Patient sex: F
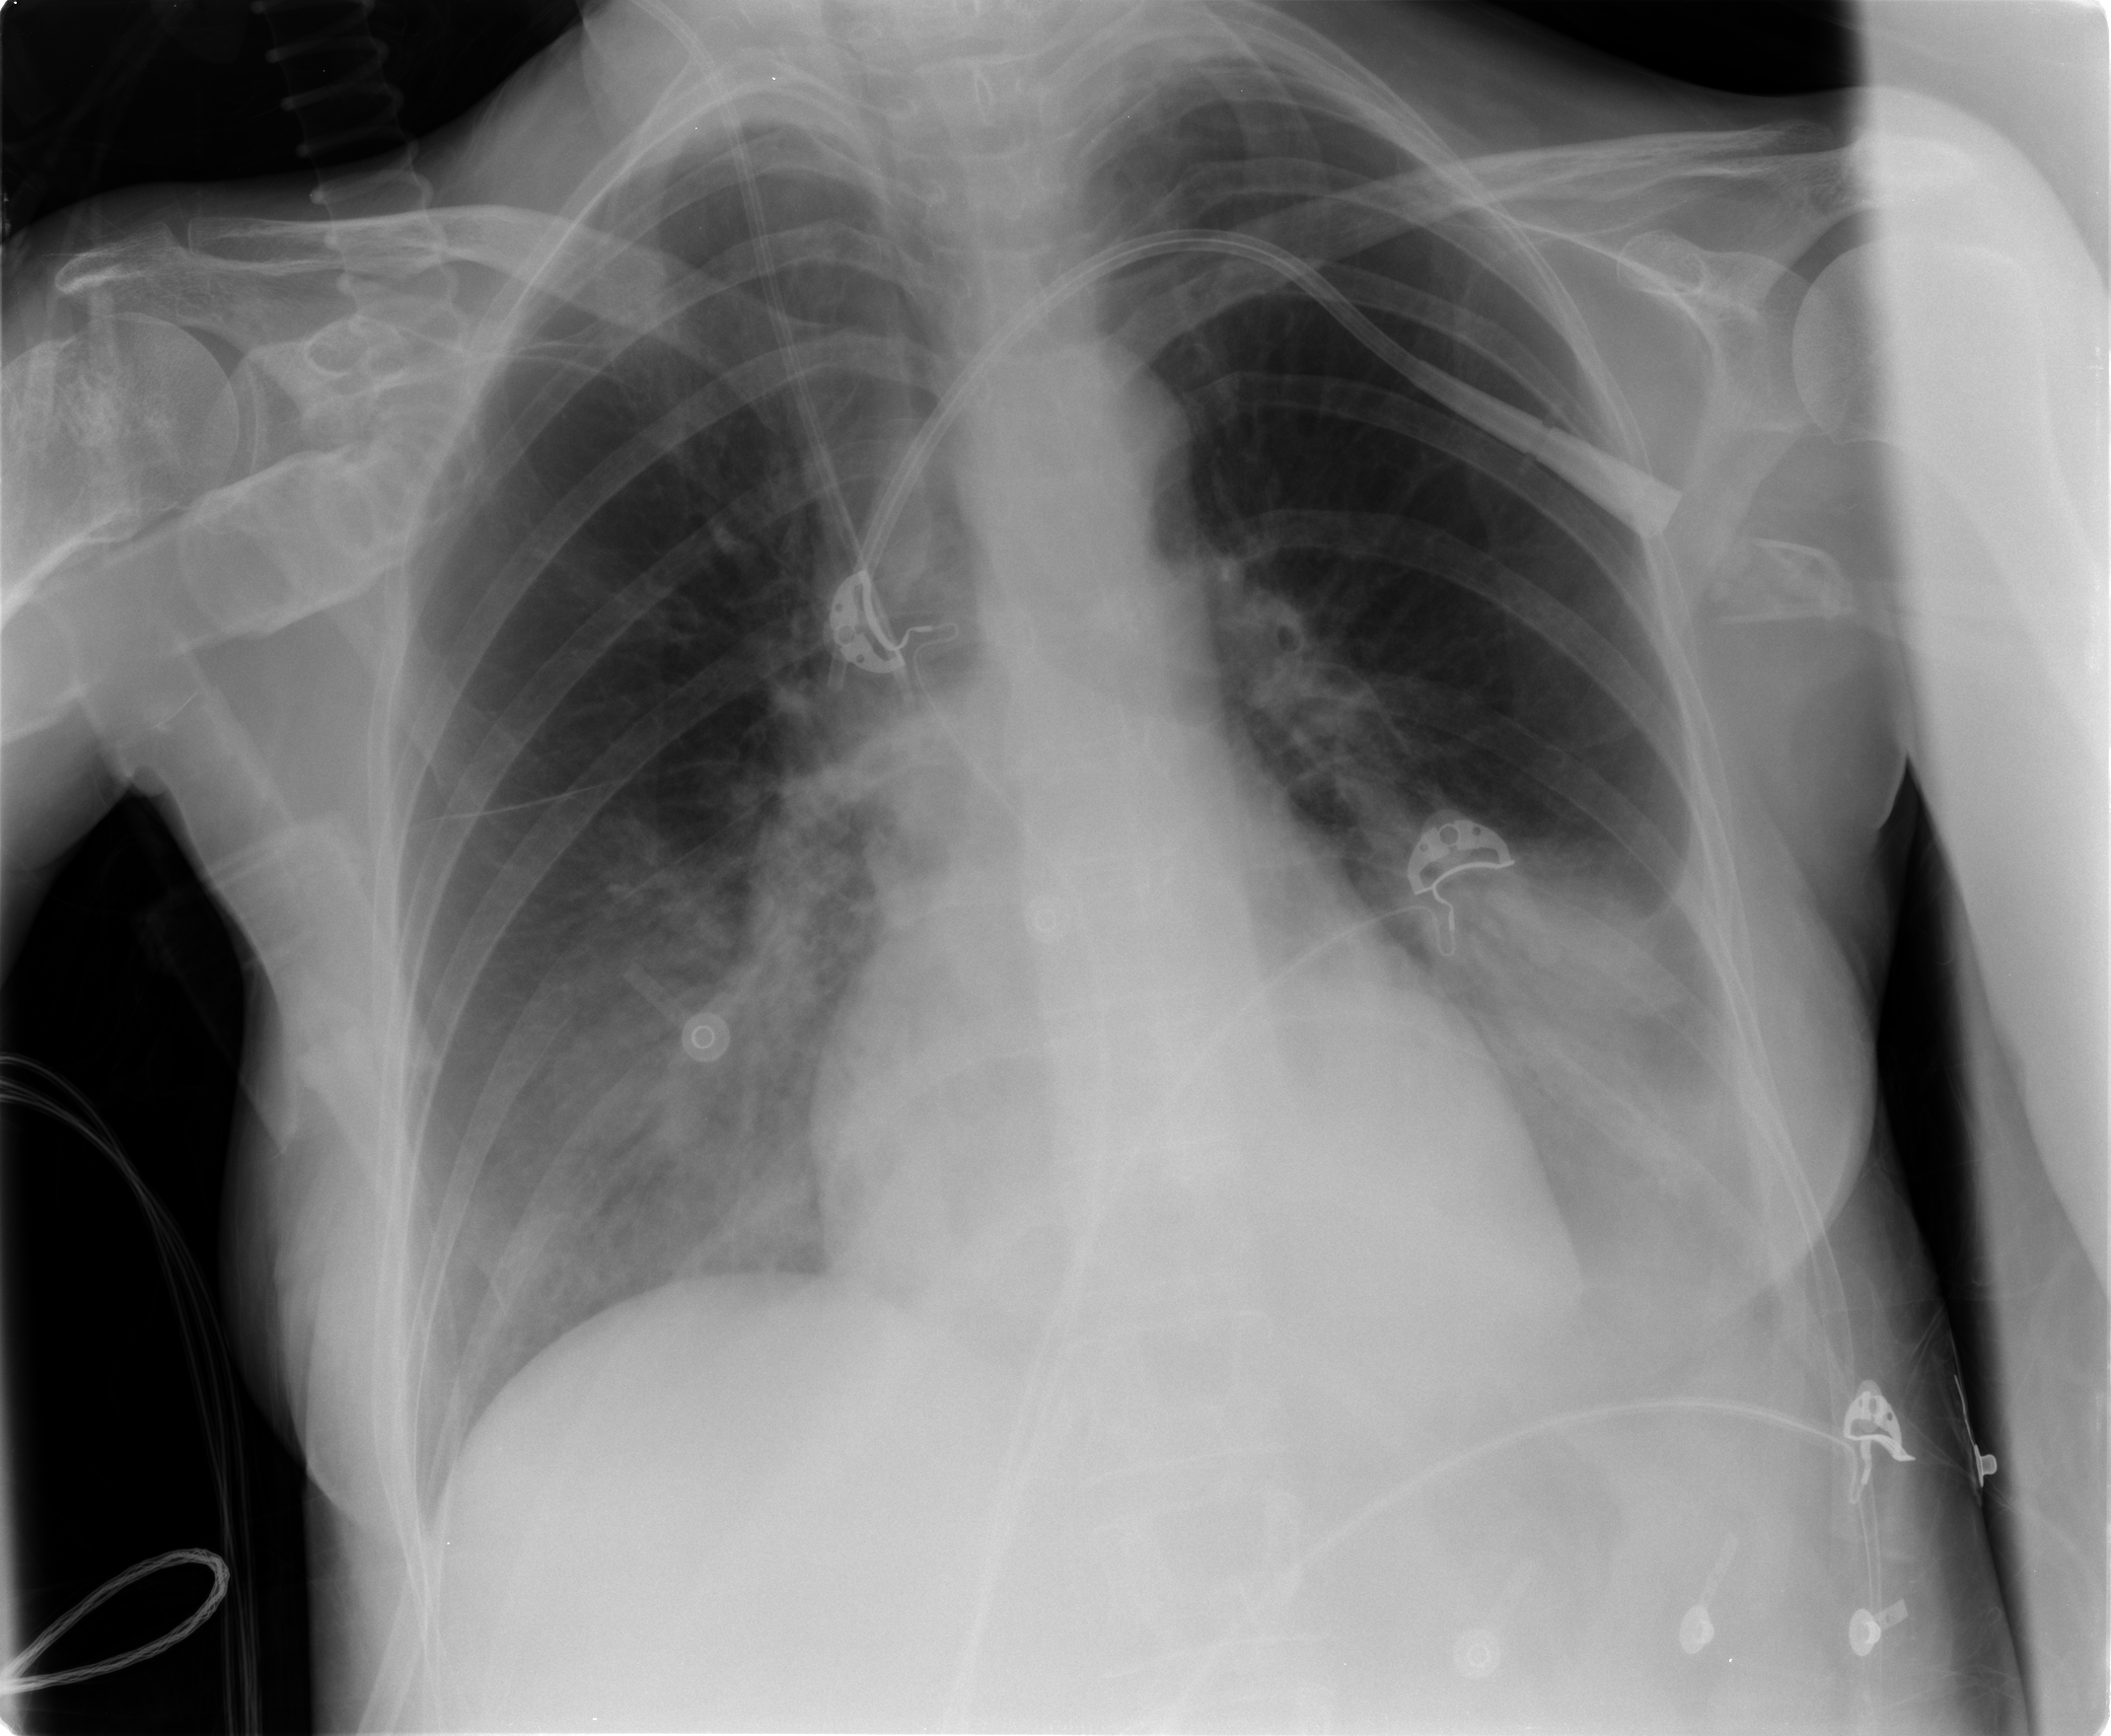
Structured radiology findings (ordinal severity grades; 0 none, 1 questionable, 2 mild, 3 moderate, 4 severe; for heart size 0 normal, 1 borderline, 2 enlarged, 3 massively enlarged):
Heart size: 0
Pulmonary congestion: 2
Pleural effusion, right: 2
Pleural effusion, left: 3
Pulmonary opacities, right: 0
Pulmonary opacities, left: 2
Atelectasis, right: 3
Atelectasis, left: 3